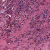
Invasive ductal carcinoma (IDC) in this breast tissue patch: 0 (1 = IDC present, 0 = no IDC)